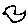
Label: bird